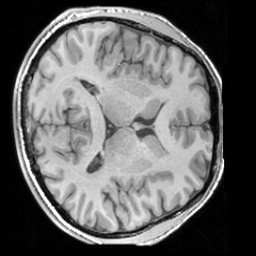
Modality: T1w
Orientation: axial
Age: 31
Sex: male
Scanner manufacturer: siemens
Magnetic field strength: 3 T
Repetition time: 1.63 s
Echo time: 0.00311 s